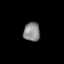
Tissue: lung
Cell type: Endothelial cells
Senescence score: 0.5803
Nuclear area (px): 304
Mean DAPI intensity: 137.572